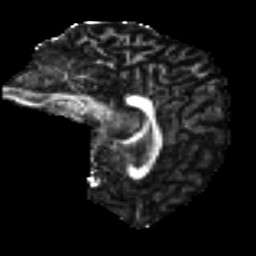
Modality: FA
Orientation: sagittal
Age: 36
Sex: male
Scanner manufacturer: ge
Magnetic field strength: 3 T
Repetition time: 7.8 s
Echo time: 0.0618 s